Aerial crown-view tile of a tropical tree (Barro Colorado Island, Panama), acquired 20241112:
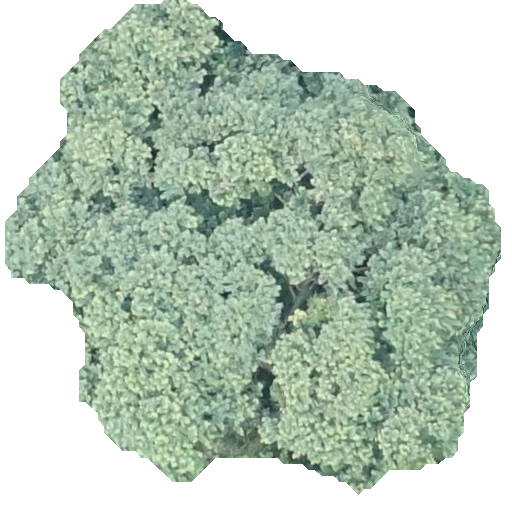
Species: Luehea seemannii
GBIF accepted scientific name: Luehea seemannii
Crown area: 259.53 m²